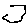
Label: hexagon